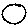
Label: circle